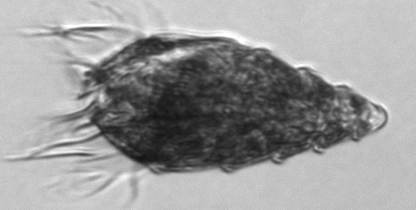
Label: Laboea_strobila